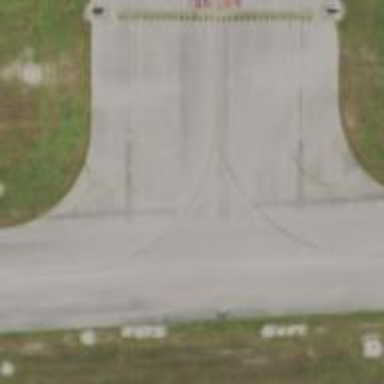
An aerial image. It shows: View of taxiway at the airport.